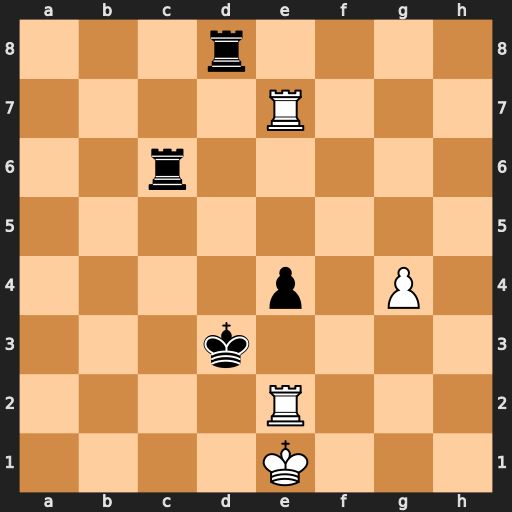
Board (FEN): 3r4/4R3/2r5/8/4p1P1/3k4/4R3/4K3
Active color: w
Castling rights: -
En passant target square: -
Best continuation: Rd2+ Ke3 Rxd8